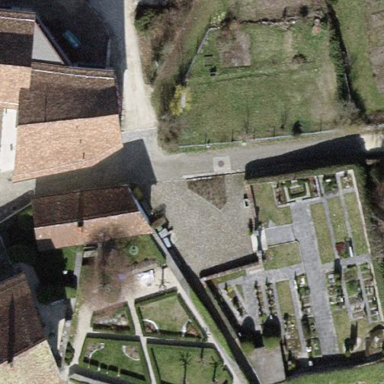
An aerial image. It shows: Grave yard.